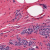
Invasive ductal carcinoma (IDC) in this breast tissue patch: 0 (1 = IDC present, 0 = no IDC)